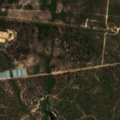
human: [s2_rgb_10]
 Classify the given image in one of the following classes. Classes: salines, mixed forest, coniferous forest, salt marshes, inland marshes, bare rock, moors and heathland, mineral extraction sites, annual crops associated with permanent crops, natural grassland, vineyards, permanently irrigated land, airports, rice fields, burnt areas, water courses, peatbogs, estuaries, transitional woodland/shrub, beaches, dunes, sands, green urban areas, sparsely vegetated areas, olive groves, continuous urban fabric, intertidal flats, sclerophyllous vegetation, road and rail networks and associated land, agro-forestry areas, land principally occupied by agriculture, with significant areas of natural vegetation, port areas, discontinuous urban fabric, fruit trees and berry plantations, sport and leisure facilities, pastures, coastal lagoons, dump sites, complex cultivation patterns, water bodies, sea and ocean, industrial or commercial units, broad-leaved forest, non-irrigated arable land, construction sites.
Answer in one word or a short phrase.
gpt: continuous urban fabric